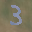
Label: 3